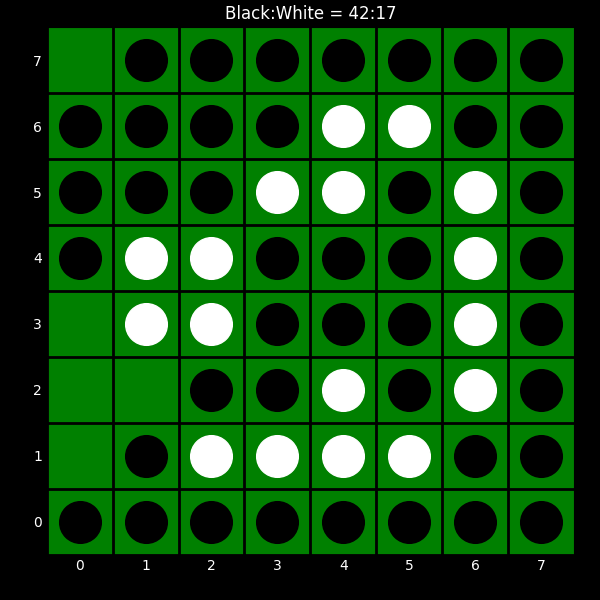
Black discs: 42
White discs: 17